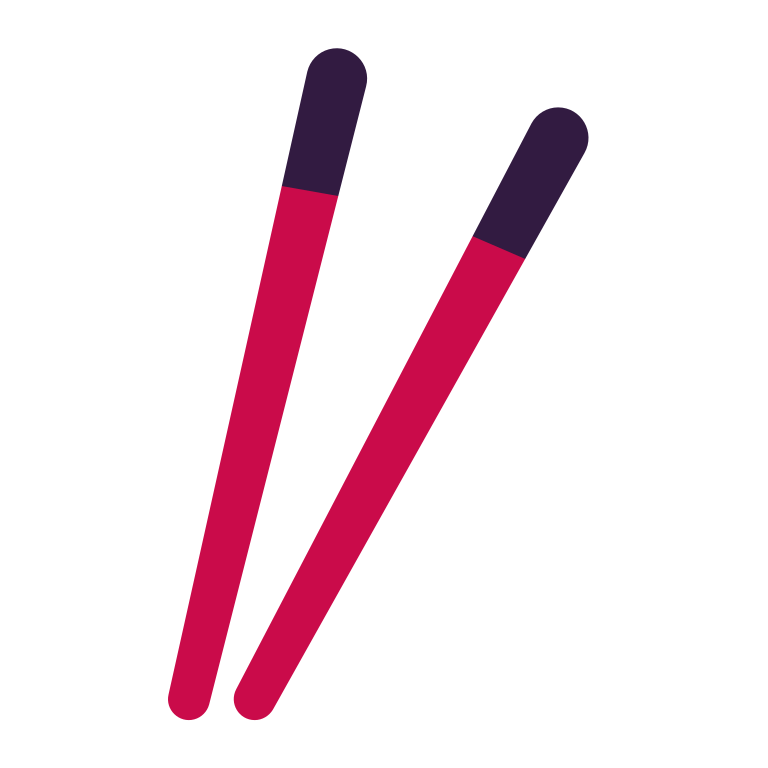
chopsticks flat